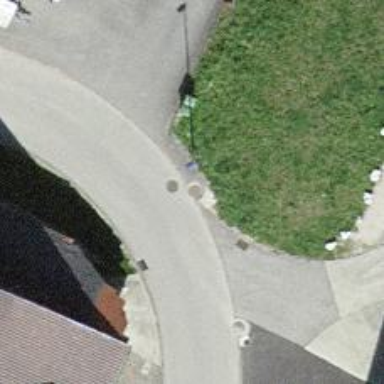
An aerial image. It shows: Asphalt sidewalk.